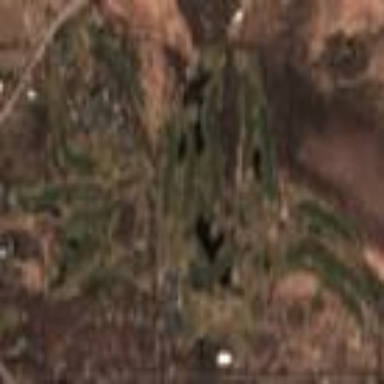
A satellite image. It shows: Golf course.